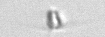
Label: Calciopappus